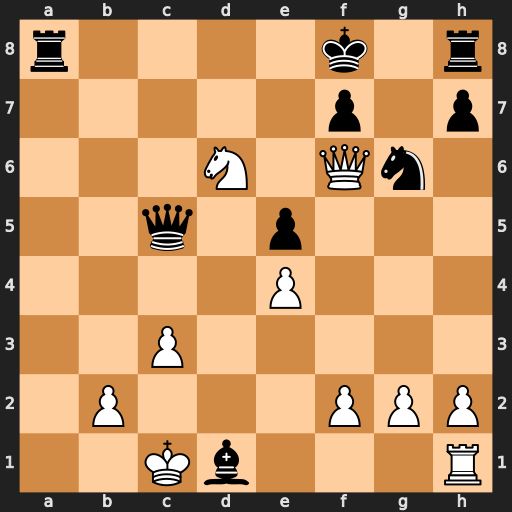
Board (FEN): r4k1r/5p1p/3N1Qn1/2q1p3/4P3/2P5/1P3PPP/2Kb3R
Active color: w
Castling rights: -
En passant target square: -
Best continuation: Qxf7#